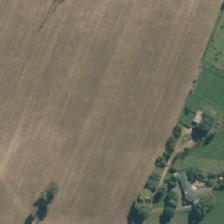
Land cover: shortrotation_cropland